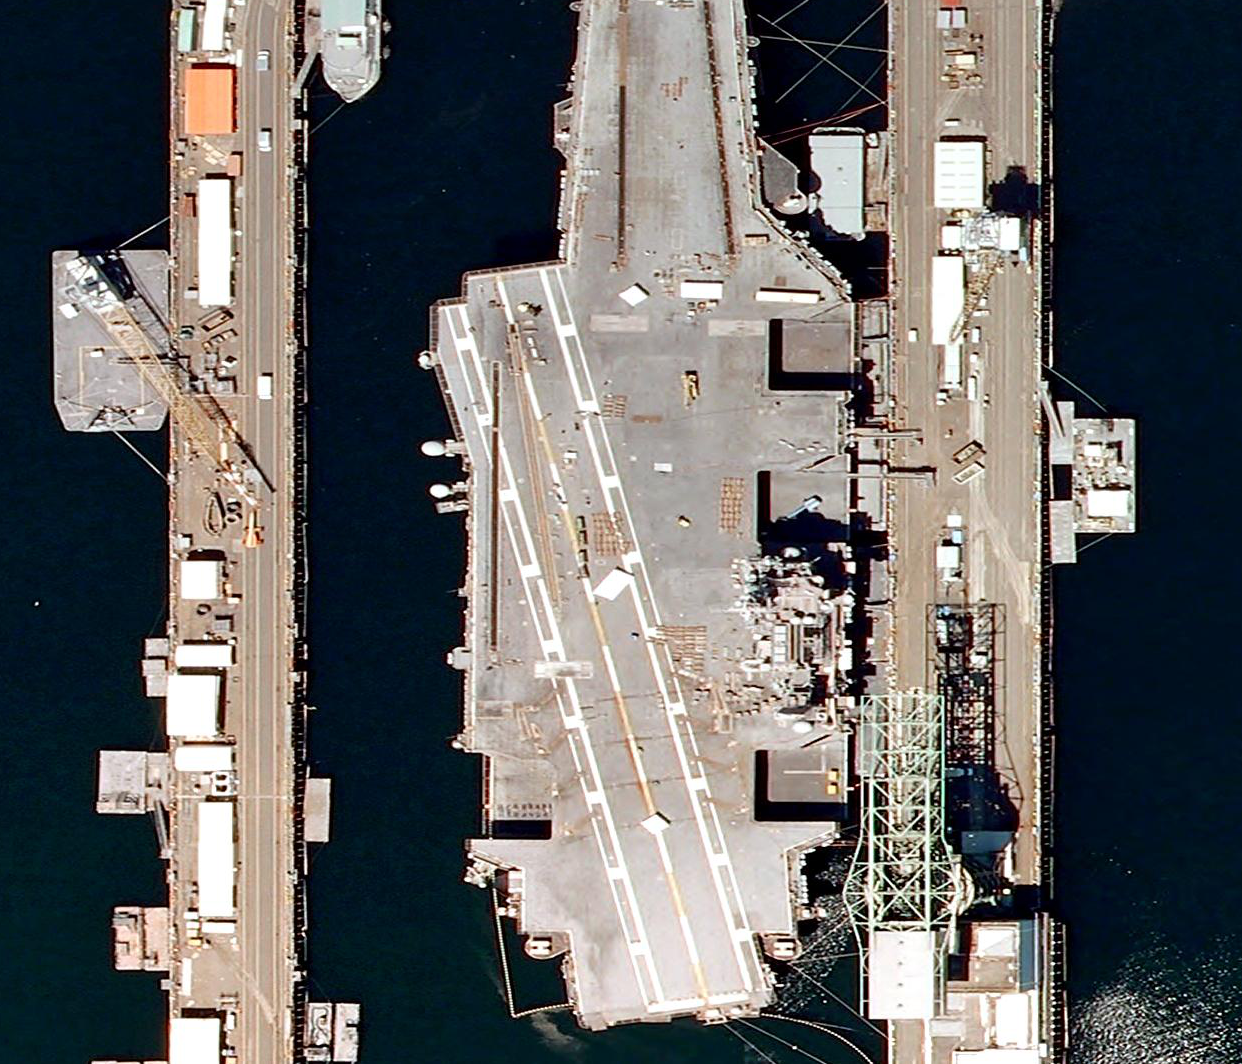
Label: KittyHawk-class_aircraft_carrier